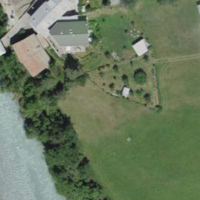
EUNIS habitat code: 55
Species observed at this site:
Plantago major